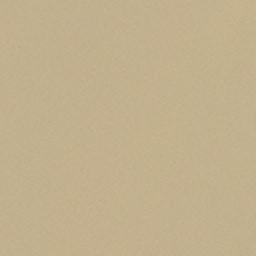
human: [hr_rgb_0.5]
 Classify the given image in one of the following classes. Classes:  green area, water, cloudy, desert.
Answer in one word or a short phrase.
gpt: desert